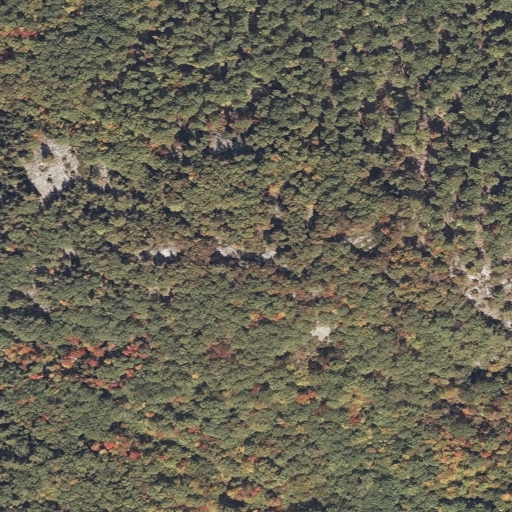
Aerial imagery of mountain in Maine named Ben Barrows Hill containing deciduous forest, mixed forest, and evergreen forest